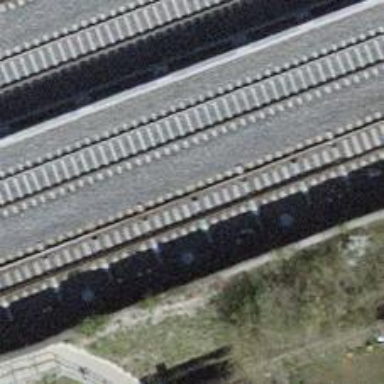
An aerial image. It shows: Railway switch.